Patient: sex F, age 58
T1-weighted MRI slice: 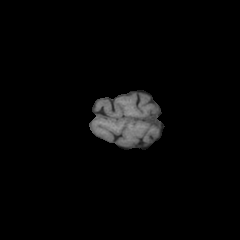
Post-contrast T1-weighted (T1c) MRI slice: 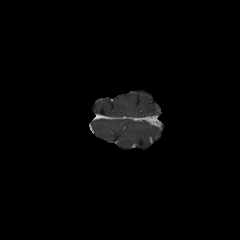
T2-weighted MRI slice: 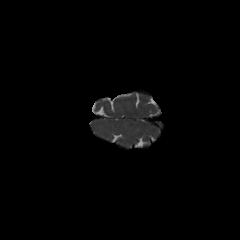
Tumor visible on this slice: no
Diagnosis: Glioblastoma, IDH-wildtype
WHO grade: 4